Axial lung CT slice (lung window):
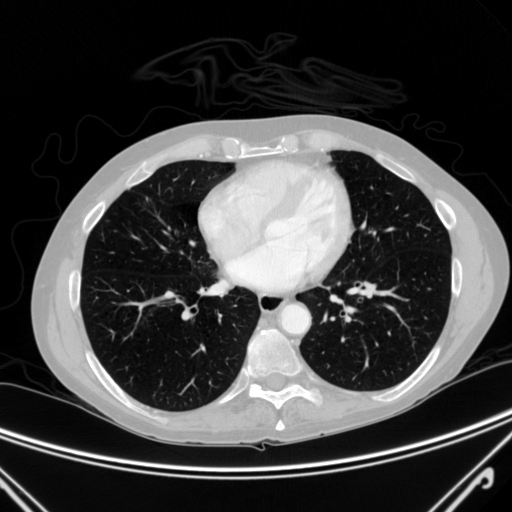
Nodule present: no